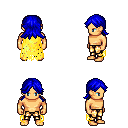
a pixel art fantasy rpg character, male body template, human, tanned skin, yellow tattered cape, gold greaves, blue loose hair, four views (front, back, left, right), 2x2 character sprite sheet, small pixel art, hard edges, no anti-aliasing